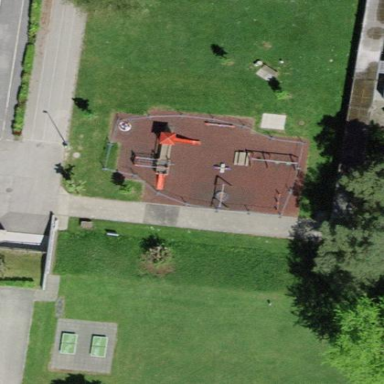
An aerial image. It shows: Playground area for leisure activities on the land.